Interaction volume radius: 5 \u00c5
Interaction volume height: 10 \u00c5
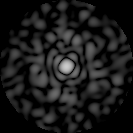
Disorder parameter: 0.8158